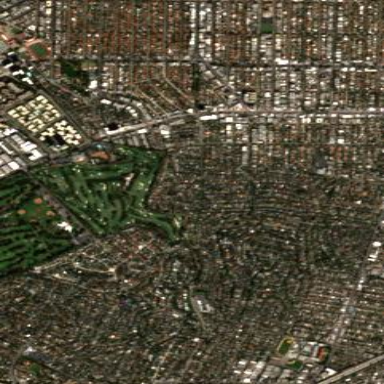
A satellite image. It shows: Golf course surrounded by greenery.